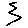
Label: zigzag